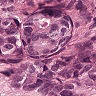
Metastatic tissue present: yes